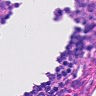
Metastatic tissue present: no